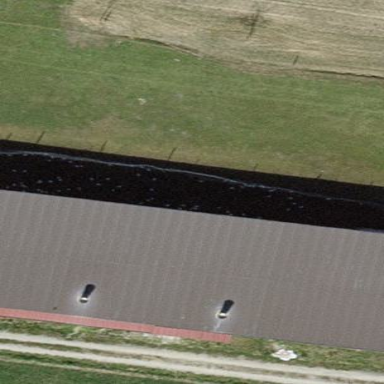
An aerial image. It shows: Skillion-roofed farm auxiliary building.